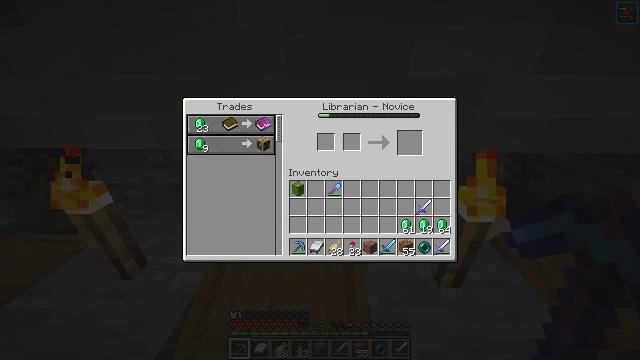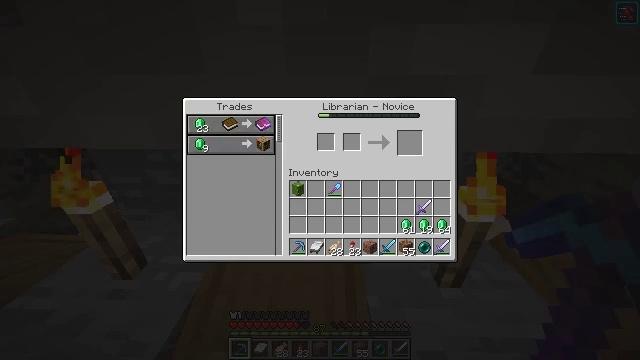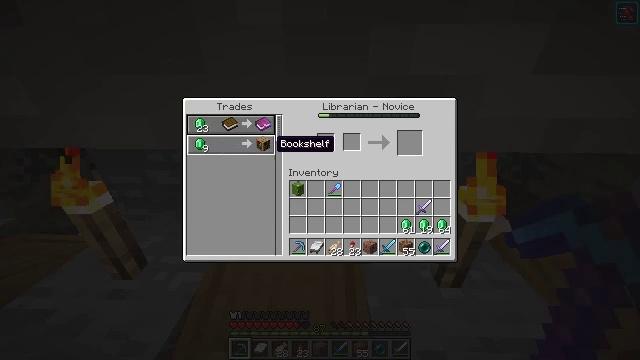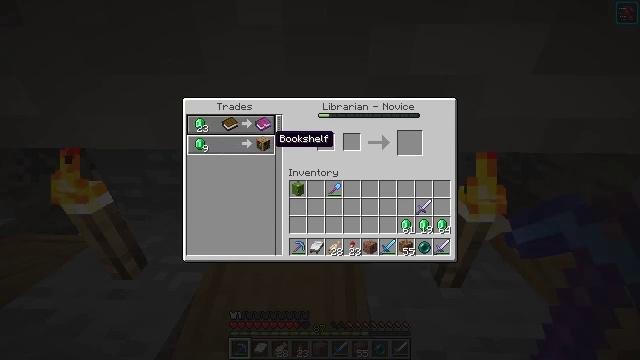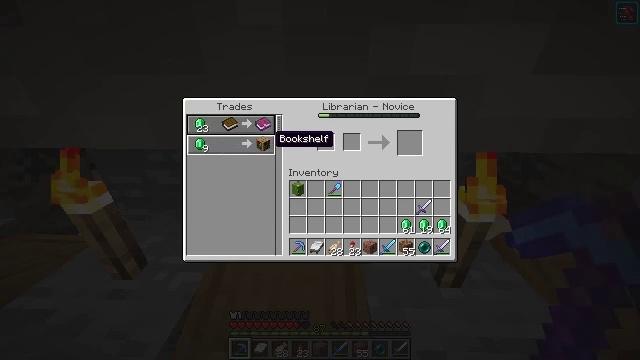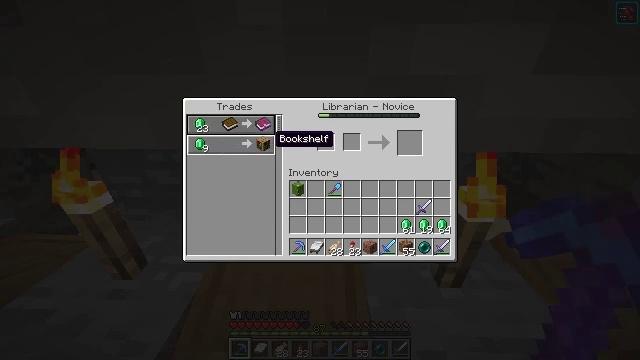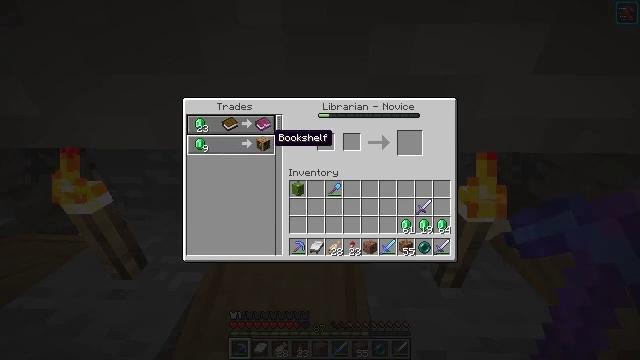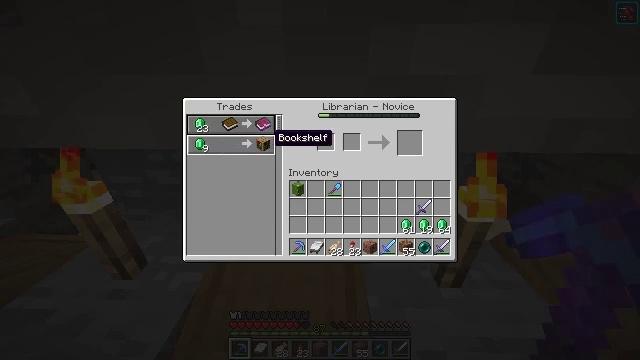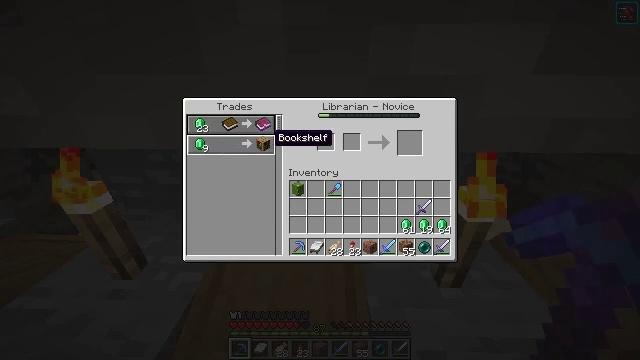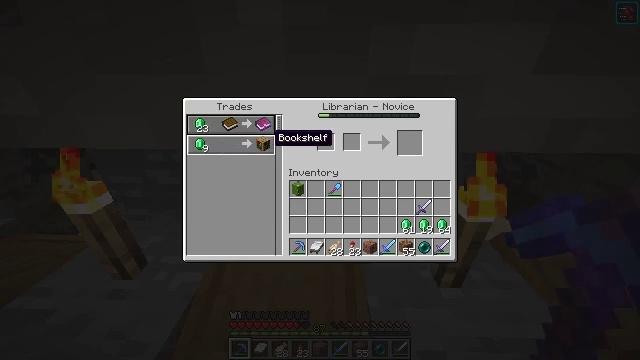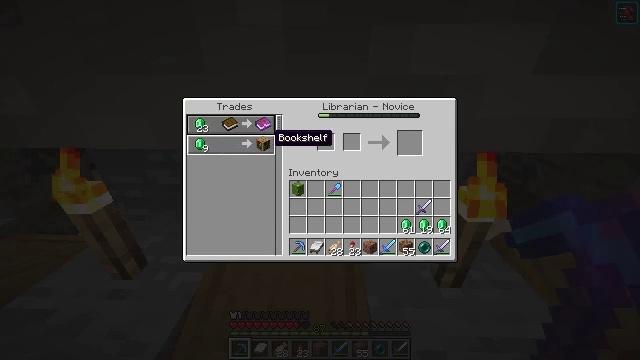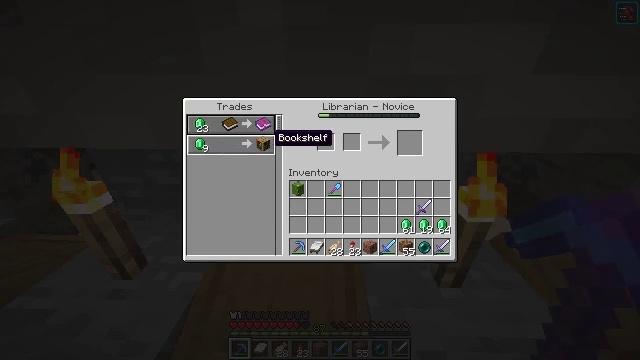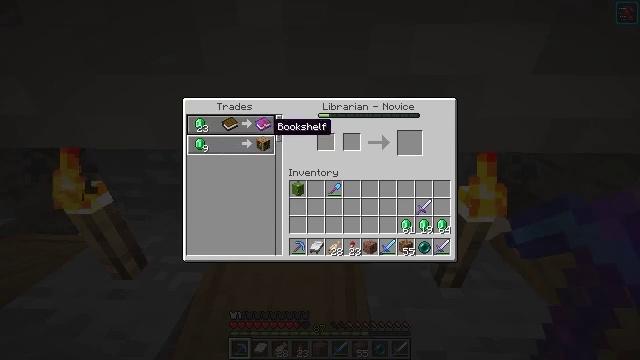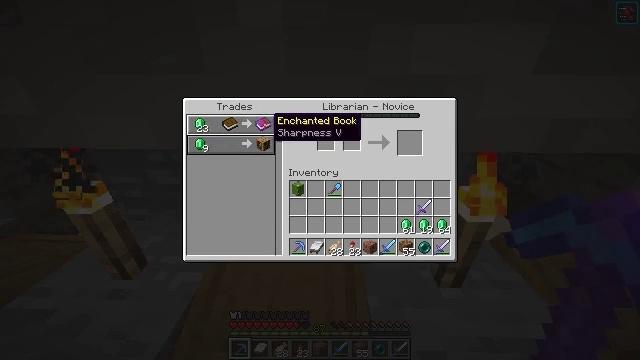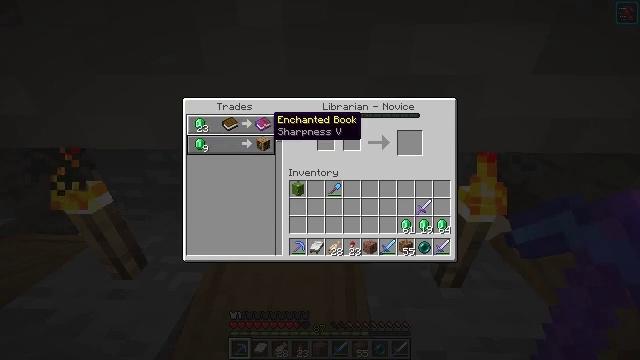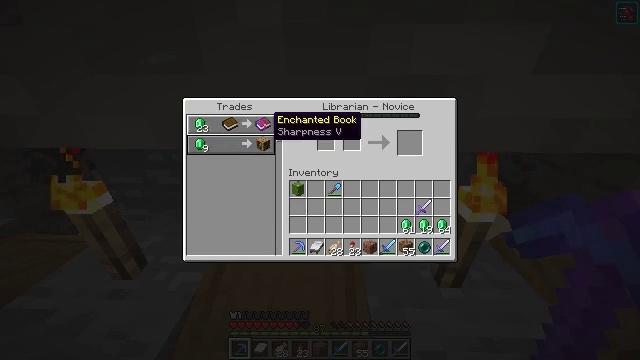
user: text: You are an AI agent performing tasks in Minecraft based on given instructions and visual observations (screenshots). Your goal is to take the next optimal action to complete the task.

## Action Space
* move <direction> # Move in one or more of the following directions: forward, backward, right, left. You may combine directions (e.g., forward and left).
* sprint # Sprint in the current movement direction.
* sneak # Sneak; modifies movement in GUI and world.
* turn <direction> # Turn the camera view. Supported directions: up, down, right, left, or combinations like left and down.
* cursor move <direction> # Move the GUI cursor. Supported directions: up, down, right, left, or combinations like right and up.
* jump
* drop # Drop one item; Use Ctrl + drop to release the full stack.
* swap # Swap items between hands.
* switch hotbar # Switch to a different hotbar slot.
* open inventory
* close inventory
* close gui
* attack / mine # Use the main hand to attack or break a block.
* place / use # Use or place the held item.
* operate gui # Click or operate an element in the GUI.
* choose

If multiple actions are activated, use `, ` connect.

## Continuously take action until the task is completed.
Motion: motion action
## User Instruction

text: Make a bookshelf using three books and six planks.
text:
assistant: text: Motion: no_op
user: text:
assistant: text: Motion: cursor move up
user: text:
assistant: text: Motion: no_op
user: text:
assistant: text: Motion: no_op
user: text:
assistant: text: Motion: no_op
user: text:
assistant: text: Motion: no_op
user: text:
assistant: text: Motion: no_op
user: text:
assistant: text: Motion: no_op
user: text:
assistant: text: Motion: no_op
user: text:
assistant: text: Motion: no_op
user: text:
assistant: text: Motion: no_op
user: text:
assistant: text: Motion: cursor move up
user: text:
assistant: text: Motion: no_op
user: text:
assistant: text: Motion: no_op
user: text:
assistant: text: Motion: no_op
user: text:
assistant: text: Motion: no_op
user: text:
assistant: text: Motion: no_op
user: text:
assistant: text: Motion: no_op
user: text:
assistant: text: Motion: no_op
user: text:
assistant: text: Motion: no_op
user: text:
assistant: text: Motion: no_op
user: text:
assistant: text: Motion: no_op
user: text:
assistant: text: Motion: cursor move down
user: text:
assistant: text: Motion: sneak, cursor move down
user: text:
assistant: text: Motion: sneak
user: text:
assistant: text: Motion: sneak
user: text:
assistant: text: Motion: sneak
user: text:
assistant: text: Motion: sneak
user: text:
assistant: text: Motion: sneak
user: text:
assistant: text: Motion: sneak